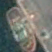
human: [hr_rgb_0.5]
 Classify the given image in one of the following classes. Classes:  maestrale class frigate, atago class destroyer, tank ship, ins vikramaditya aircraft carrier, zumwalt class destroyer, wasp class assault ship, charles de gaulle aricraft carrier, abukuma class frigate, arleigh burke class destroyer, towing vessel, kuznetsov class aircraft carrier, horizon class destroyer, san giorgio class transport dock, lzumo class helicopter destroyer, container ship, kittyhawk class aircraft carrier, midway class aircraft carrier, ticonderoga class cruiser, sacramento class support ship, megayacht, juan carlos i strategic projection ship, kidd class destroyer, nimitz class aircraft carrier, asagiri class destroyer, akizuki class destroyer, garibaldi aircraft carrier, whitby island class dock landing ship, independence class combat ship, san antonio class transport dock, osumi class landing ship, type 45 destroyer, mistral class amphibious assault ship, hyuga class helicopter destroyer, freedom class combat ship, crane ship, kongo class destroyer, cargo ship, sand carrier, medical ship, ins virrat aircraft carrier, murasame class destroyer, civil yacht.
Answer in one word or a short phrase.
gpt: Towing vessel